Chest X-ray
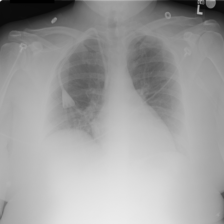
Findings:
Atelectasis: negative
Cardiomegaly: negative
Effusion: negative
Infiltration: negative
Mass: negative
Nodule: negative
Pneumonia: negative
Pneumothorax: negative
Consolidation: negative
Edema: negative
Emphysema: negative
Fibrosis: negative
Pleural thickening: negative
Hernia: negative